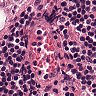
Metastatic tissue present: no